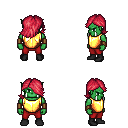
a pixel art fantasy rpg character, male body template, orc, green skin, gold chest armor, red pants, ruby red swoop hairstyle, leather bracers, black shoes, four views (front, back, left, right), 2x2 character sprite sheet, small pixel art, hard edges, no anti-aliasing